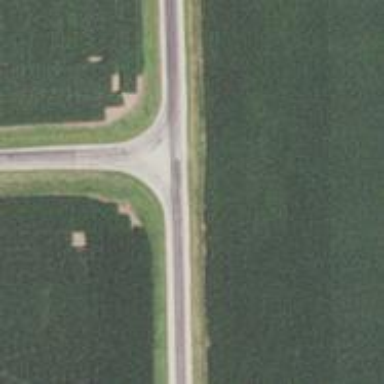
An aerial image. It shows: Unclassified road.